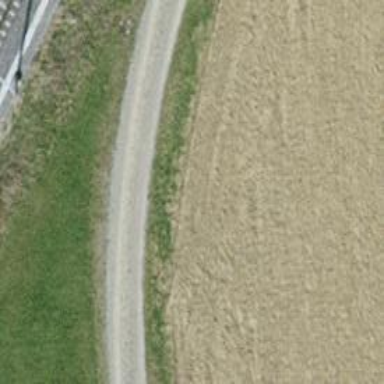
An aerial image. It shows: Track road with grade3 tracktype.